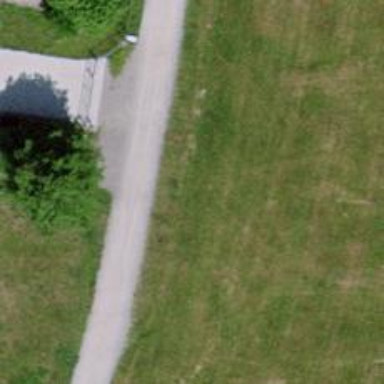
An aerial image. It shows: Bench for seating.